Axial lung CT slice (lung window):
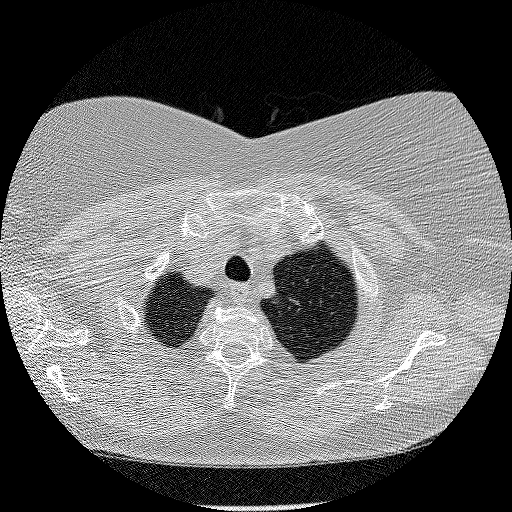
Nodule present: no